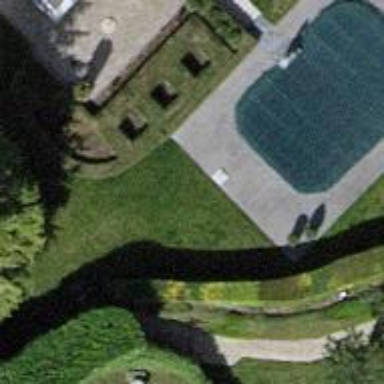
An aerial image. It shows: Swimming pool located in leisure land.